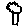
Label: tree